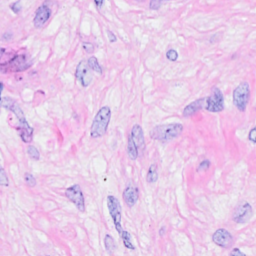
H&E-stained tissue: Breast